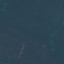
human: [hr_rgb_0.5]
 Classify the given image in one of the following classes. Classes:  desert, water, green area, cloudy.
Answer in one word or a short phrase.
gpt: green area